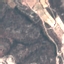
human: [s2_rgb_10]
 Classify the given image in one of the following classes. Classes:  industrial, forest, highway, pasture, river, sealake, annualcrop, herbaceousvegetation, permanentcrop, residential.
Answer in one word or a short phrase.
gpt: HerbaceousVegetation